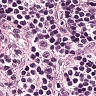
Metastatic tissue present: no